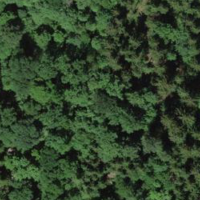
EUNIS habitat code: 41
Species observed at this site:
Aruncus dioicus